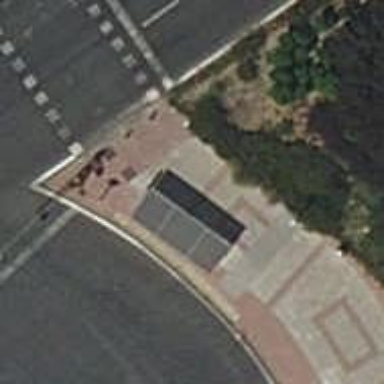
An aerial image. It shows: Bus stop with shelter. It is platform for public transport.